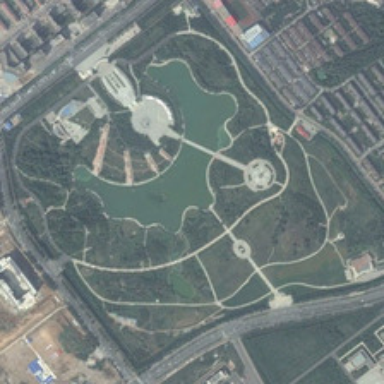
Some buildings are around a park with green trees and a pond .